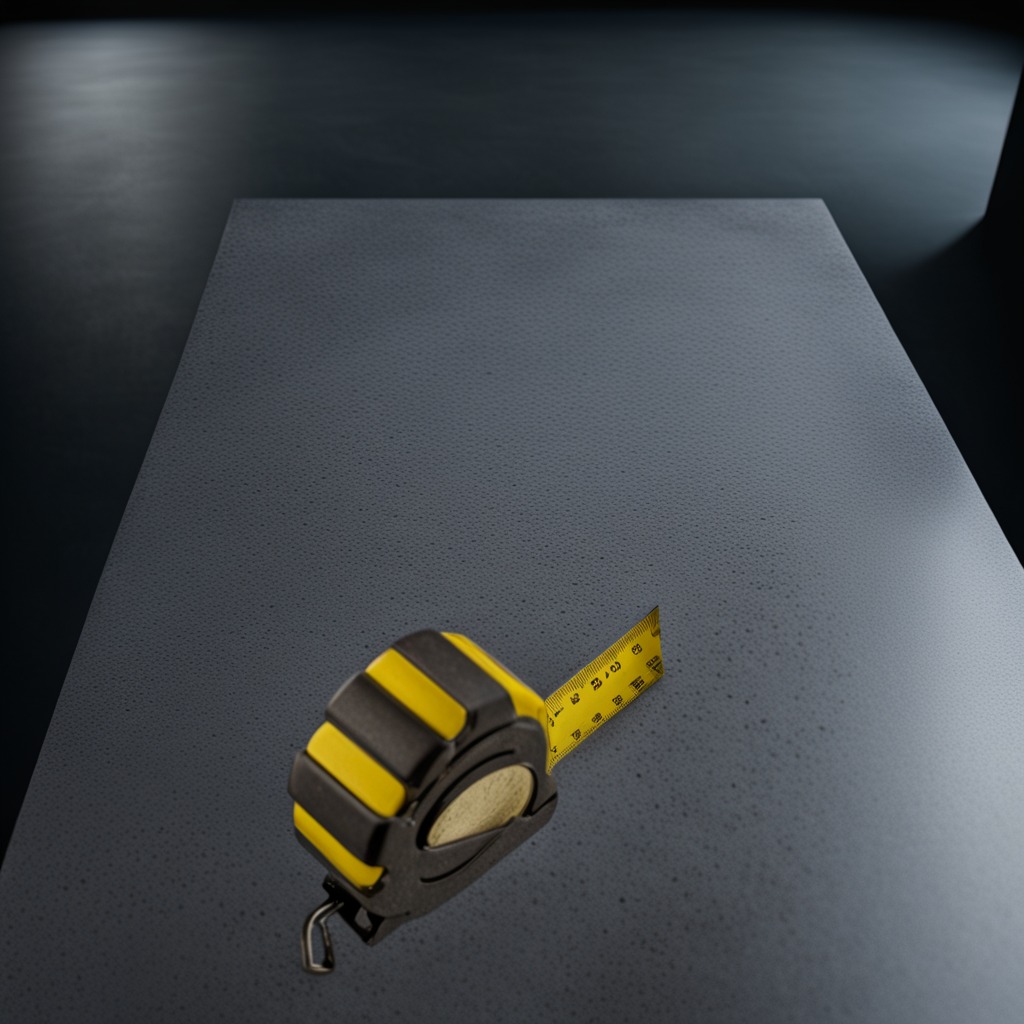
A measuring tape is lying on the clean granite table inside a workshop at night dim ambient light soft shadows worn but